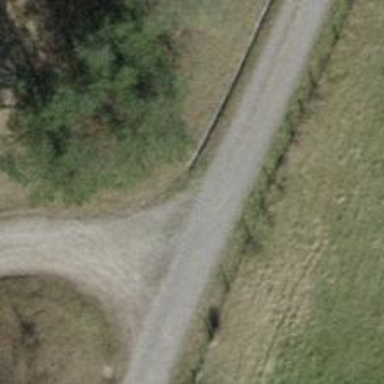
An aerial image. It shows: Agricultural track with compacted grade 2 surface suitable for agricultural vehicles.